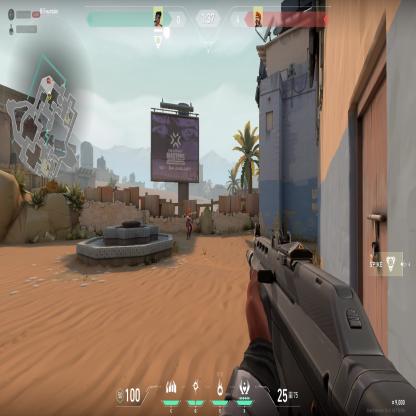
Label: enemy